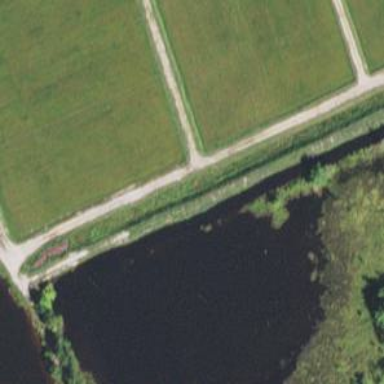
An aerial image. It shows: Canal.